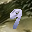
Label: 9